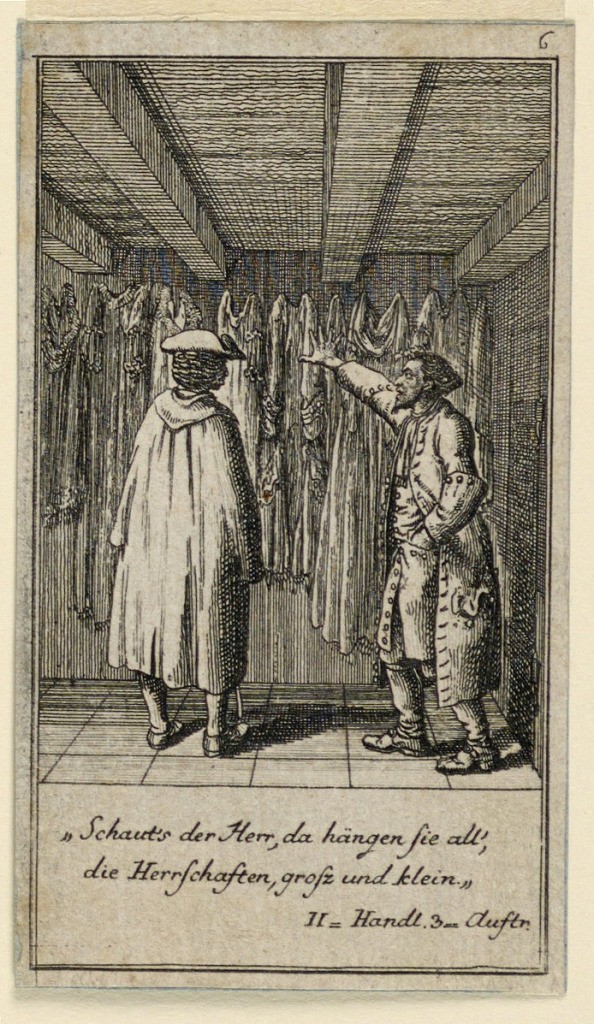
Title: The Costume Dealer, Illustration of the Play "Nicht mehr als sachs Schuesseln" by Fredrich Wilhelm Grossman in "Königl: Grosbrit [anische] Genealogischer Kalender auf das 1782 Jahr Lauenberg bey J.G. Berenberg"
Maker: Daniel Nikolaus Chodowiecki, German, 1726 - 1801
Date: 1781
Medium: Line and stipple engraving with etching on paper
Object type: Print
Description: The elderly man is shown costumes by another one.